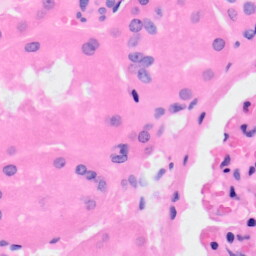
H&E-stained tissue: Kidney